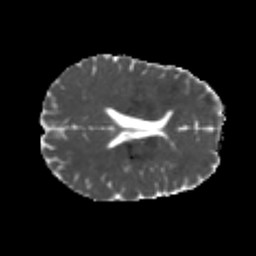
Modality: MD
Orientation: axial
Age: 25
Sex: male
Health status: healthy
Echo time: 0.074 s